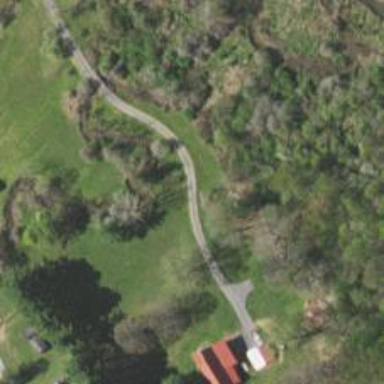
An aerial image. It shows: Driveway leading to service road.